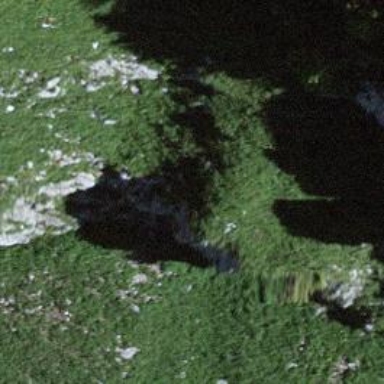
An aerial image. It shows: Cliff in nature.